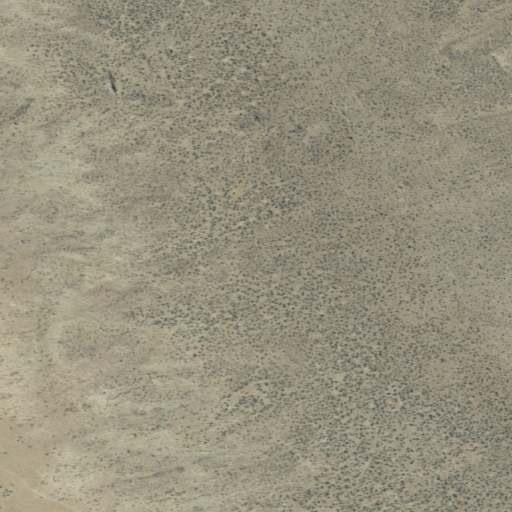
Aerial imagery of mountain in Oregon named Laton Point containing only shrub